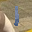
Label: 1